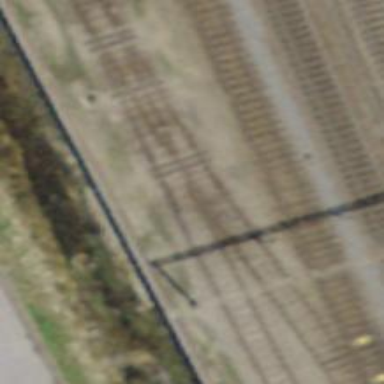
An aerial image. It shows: Railway yard with one track. The railway is electrified with contact line.